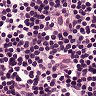
Metastatic tissue present: no